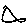
Label: triangle